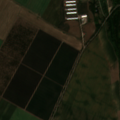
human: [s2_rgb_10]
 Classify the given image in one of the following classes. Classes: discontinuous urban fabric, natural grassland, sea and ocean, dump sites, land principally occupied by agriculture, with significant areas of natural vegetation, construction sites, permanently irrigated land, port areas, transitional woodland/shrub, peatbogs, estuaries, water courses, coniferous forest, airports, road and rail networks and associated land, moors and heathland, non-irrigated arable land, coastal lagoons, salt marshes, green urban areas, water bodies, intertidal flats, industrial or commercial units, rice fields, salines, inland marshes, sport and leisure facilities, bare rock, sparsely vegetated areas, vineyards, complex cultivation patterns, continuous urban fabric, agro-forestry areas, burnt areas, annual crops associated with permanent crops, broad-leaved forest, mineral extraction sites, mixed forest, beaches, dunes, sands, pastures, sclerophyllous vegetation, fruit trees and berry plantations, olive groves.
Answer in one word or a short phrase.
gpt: non-irrigated arable land, fruit trees and berry plantations, transitional woodland/shrub